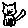
Label: cat